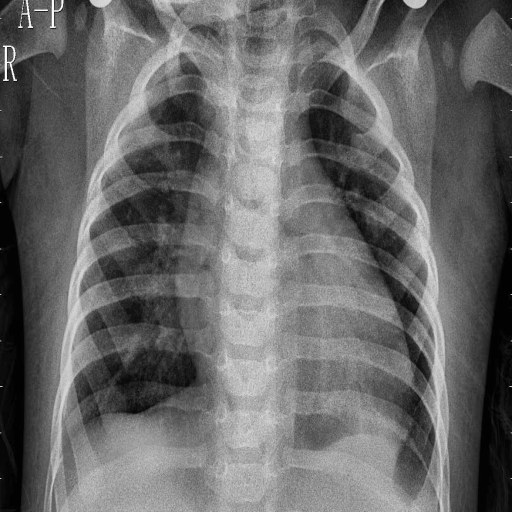
Finding: PNEUMONIA